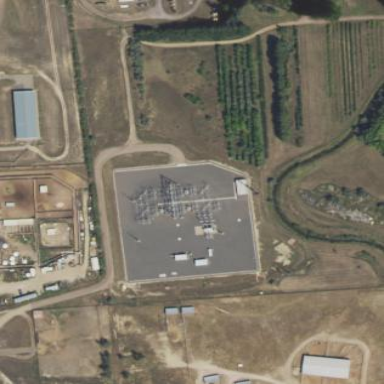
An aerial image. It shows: Substation protected by fence.